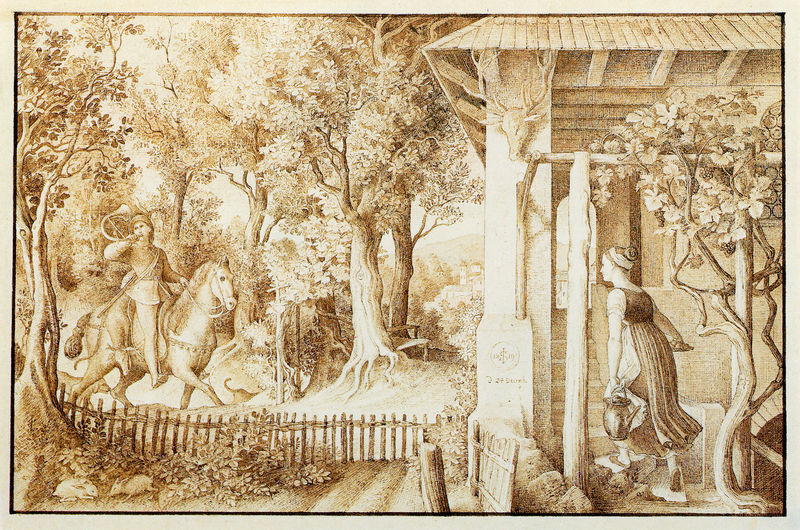
Titel: Die Heimkehr des Jägers
Künstler: Julius Schnorr von Carolsfeld
Standort: Norddeutschland
Institution: Privatsammlung
Schlagwörter: baum, blätter, kopf, laub, mann, schatten, wasser, bäume, landschaft, mädchen, äste, blume, braun, frau, kleid, licht, zeichnung, blüten, dach, gebäude, haus, hund, hunde, weg, zaun, rock, jacke, wand, band, knoten, steine, tragen, horn, gräser, hütte, sträucher, land, gewand, decke, paar, pflanze, wald, brunnen, genre, pferd, reiter, garten, hase, hasen, kanne, krug, mähne, schweif, zaumzeug, zügel, schürze, magd, dorf, grafik, holzzaun, grisaille, sepia, stämme, treppe, wein, weib, weiblich, balken, stufen, warten, katze, eingang, veranda, wurzel, stich, lauf, entwurf, jagd, tracht, villa, jüngling, wurzeln, pforte, beute, jäger, landhaus, wams, empfang, zaum, ankunft, rebe, weinrebe, weinstock, geweih, kupferstich, blasen, pantoffeln, dirndl, kessel, post, gebälk, wasserkrug, heimkehr, trompete, hirschgeweih, aufgesteckt, kann, jagdhorn, heim, wasserkessel, monchrom, hirschkopf, postillon, parzifal, horn blasen, lautet